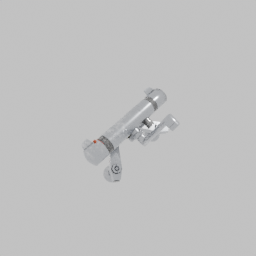
Label: appliances